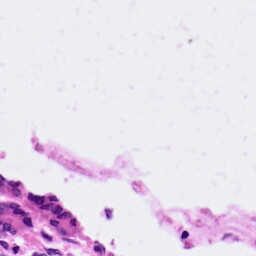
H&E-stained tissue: Pancreatic